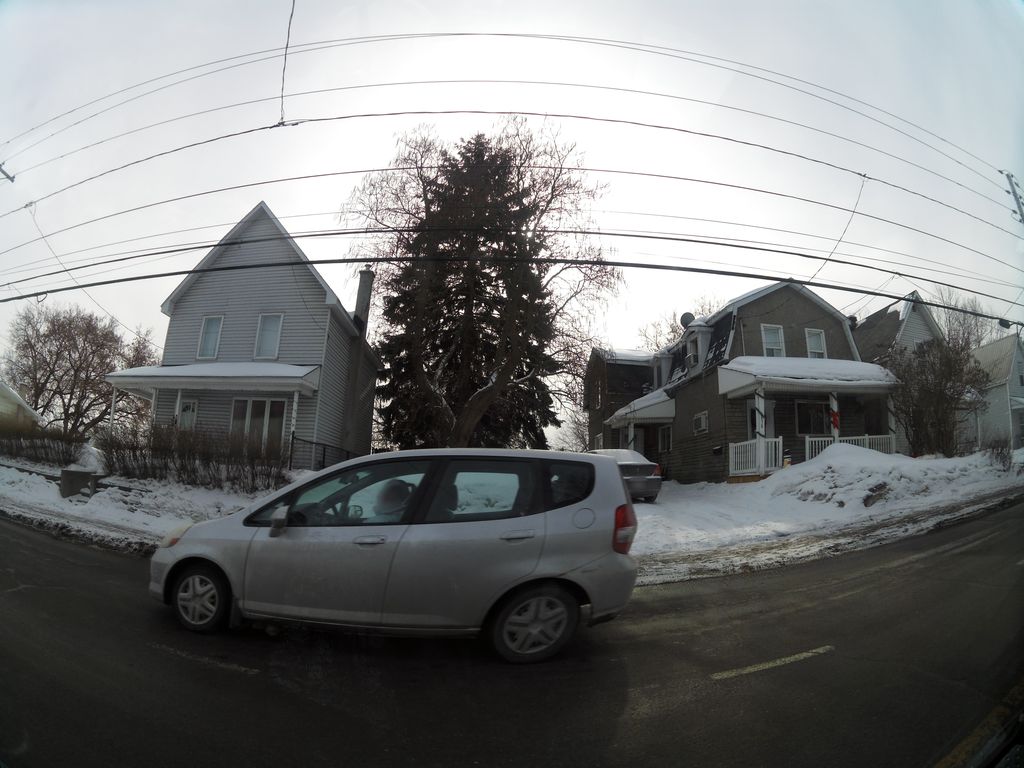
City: ottawa-gatineau